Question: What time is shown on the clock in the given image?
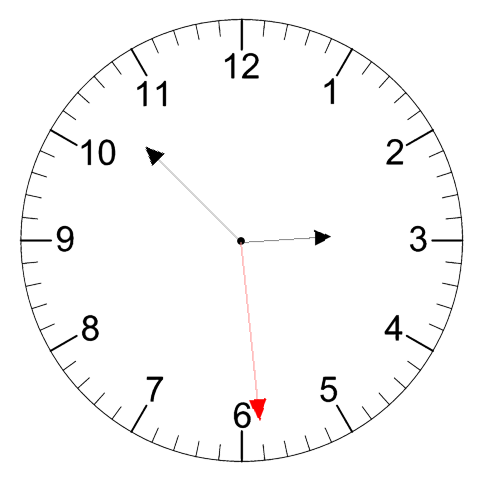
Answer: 02:52:29